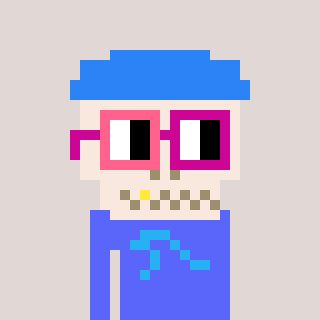
a pixel art character with square pink and red glasses, a skeleton-hat-shaped head and a purple-colored body on a warm background